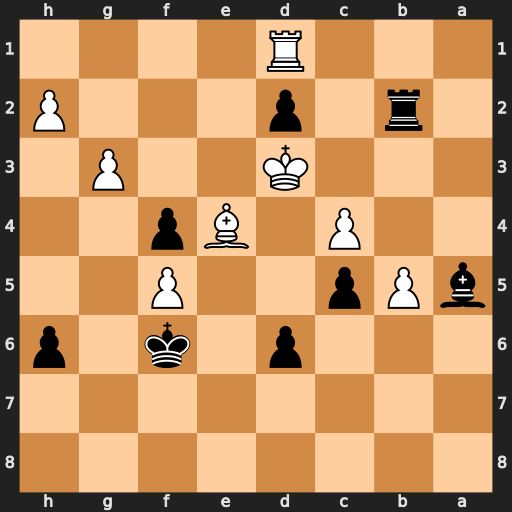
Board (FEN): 8/8/3p1k1p/bPp2P2/2P1Bp2/3K2P1/1r1p3P/3R4
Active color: b
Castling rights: -
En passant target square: -
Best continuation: Rb3+ Kc2 Rc3+